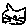
Label: cat